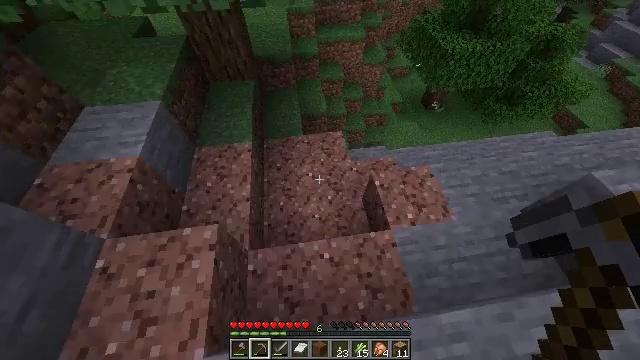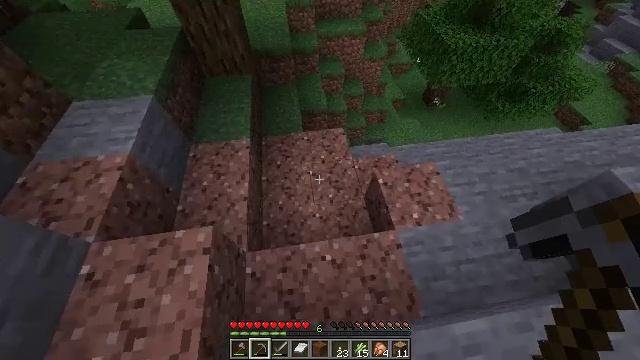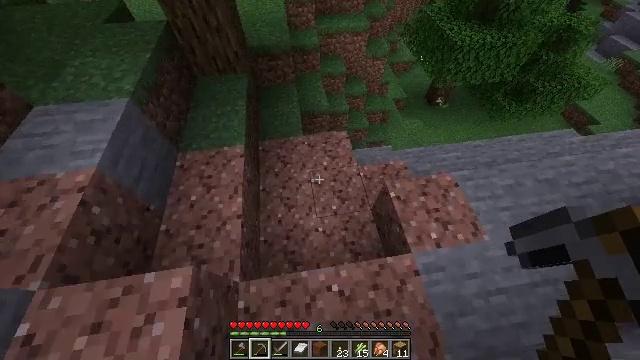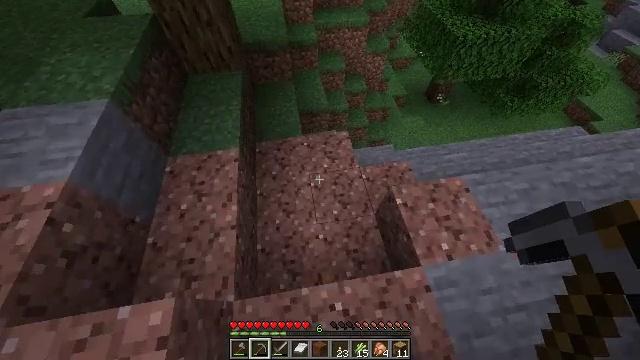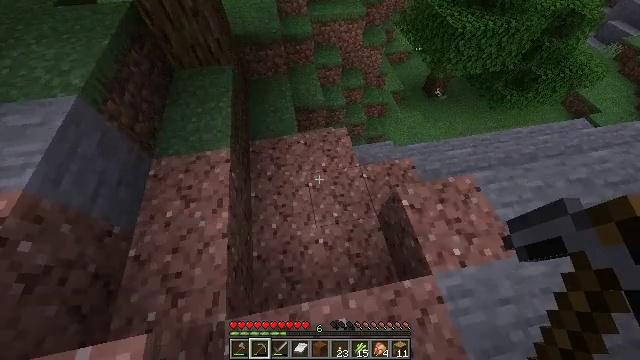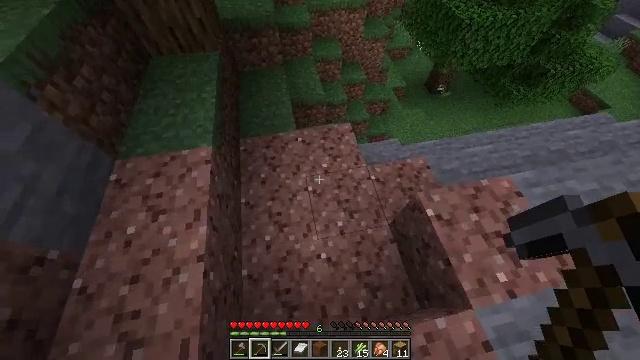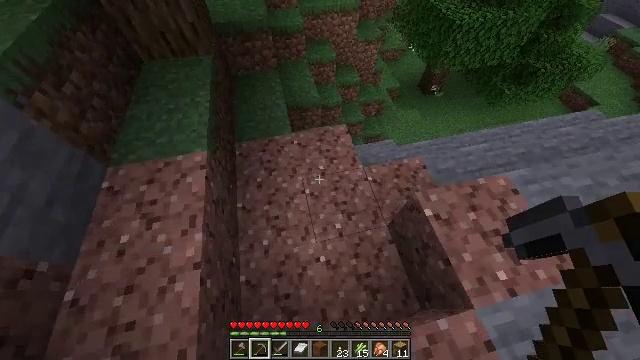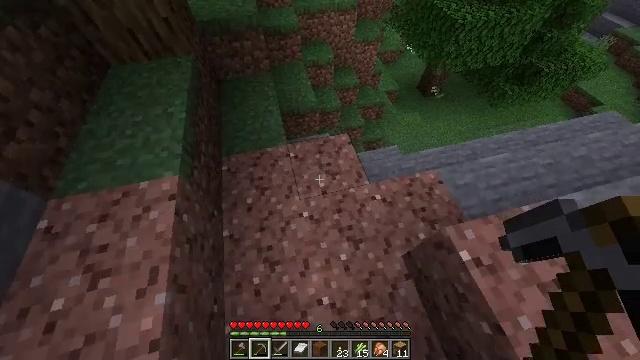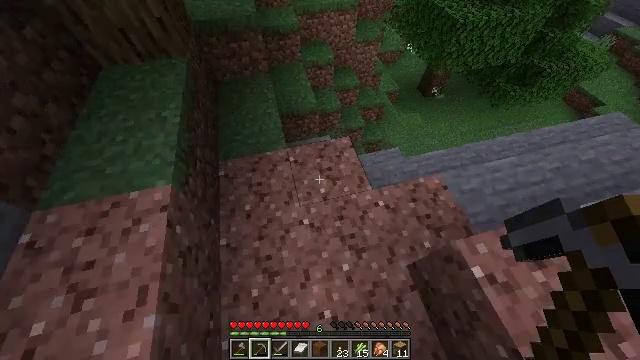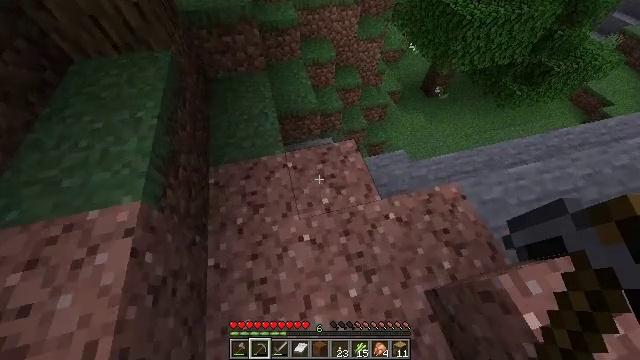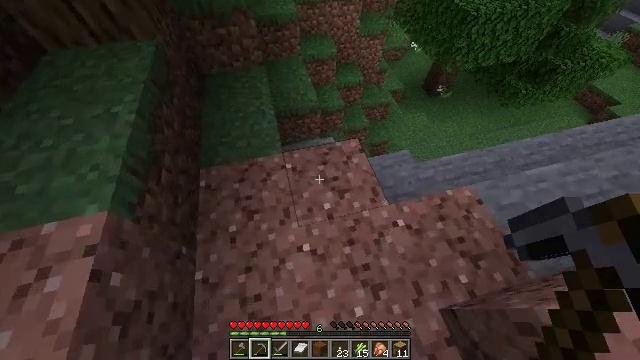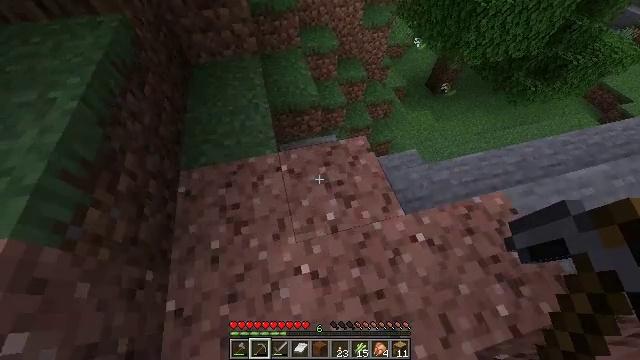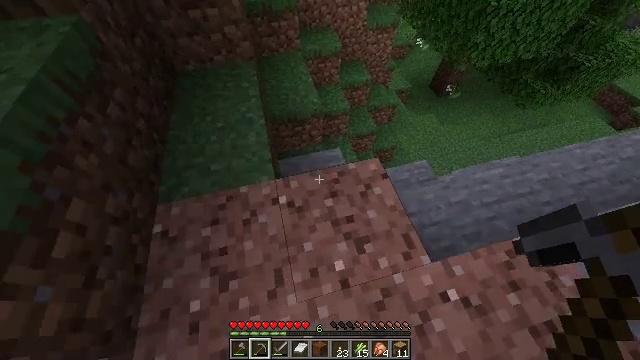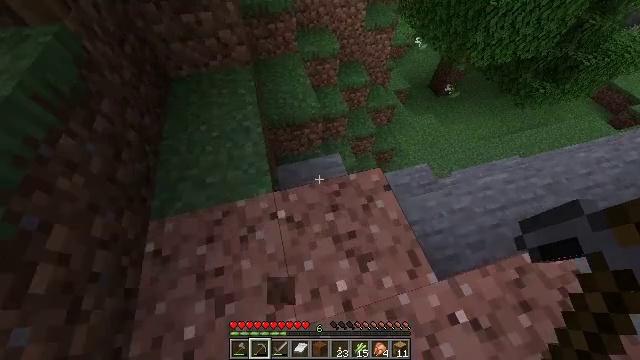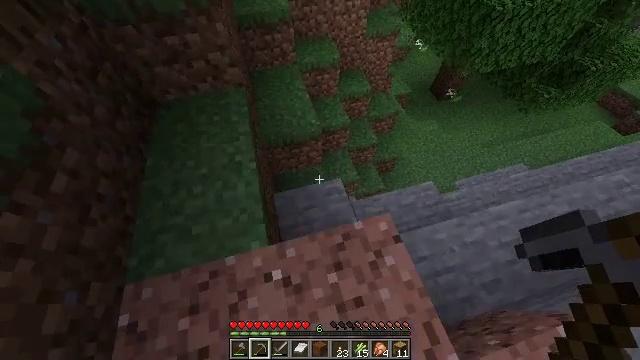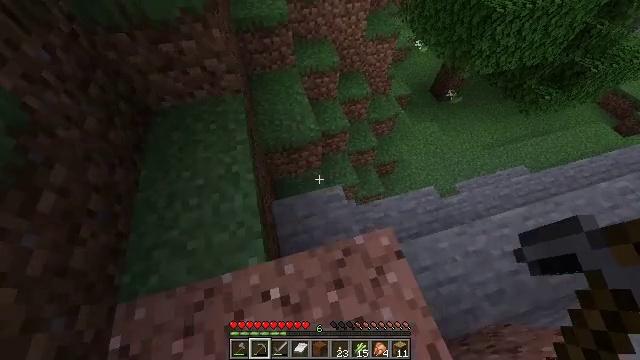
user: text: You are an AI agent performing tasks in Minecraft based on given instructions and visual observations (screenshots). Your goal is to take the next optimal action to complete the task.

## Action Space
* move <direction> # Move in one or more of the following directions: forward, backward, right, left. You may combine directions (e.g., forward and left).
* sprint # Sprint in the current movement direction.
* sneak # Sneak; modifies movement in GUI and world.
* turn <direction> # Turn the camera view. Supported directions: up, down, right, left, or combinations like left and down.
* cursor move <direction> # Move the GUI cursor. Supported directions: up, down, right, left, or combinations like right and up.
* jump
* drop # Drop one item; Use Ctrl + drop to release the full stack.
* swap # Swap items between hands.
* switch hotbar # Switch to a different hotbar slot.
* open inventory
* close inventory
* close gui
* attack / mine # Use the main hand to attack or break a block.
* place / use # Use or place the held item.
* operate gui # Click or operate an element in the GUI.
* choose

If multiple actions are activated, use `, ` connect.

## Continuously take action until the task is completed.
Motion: motion action
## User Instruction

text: Mine a lily of the valley.
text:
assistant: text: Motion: move forward
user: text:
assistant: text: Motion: move forward
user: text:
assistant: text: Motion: move forward
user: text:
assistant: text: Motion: move forward, turn right
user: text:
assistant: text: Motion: move forward
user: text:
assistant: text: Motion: move forward, turn right
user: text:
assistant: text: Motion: move forward, turn right
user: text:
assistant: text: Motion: move forward
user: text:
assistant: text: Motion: move forward
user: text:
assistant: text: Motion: move forward
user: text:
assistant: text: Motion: move forward
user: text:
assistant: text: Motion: move forward
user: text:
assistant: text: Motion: move forward
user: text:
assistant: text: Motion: move forward
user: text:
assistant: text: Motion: move forward
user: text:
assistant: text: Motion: move forward and move right
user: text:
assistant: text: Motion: move forward and move right
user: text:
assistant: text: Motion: move right
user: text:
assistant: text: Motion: move right
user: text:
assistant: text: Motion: move forward and move right
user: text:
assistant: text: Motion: move forward and move right
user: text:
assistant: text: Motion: move forward and move right
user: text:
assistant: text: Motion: move forward and move right
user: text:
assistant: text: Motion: move forward and move right
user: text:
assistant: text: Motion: move forward and move right, turn right and up
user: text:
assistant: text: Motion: move forward, turn right
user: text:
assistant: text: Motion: move forward
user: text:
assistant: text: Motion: move forward, turn right and up
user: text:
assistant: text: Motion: move forward, turn right and up
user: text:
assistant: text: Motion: move forward, turn right and up